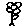
Label: flower